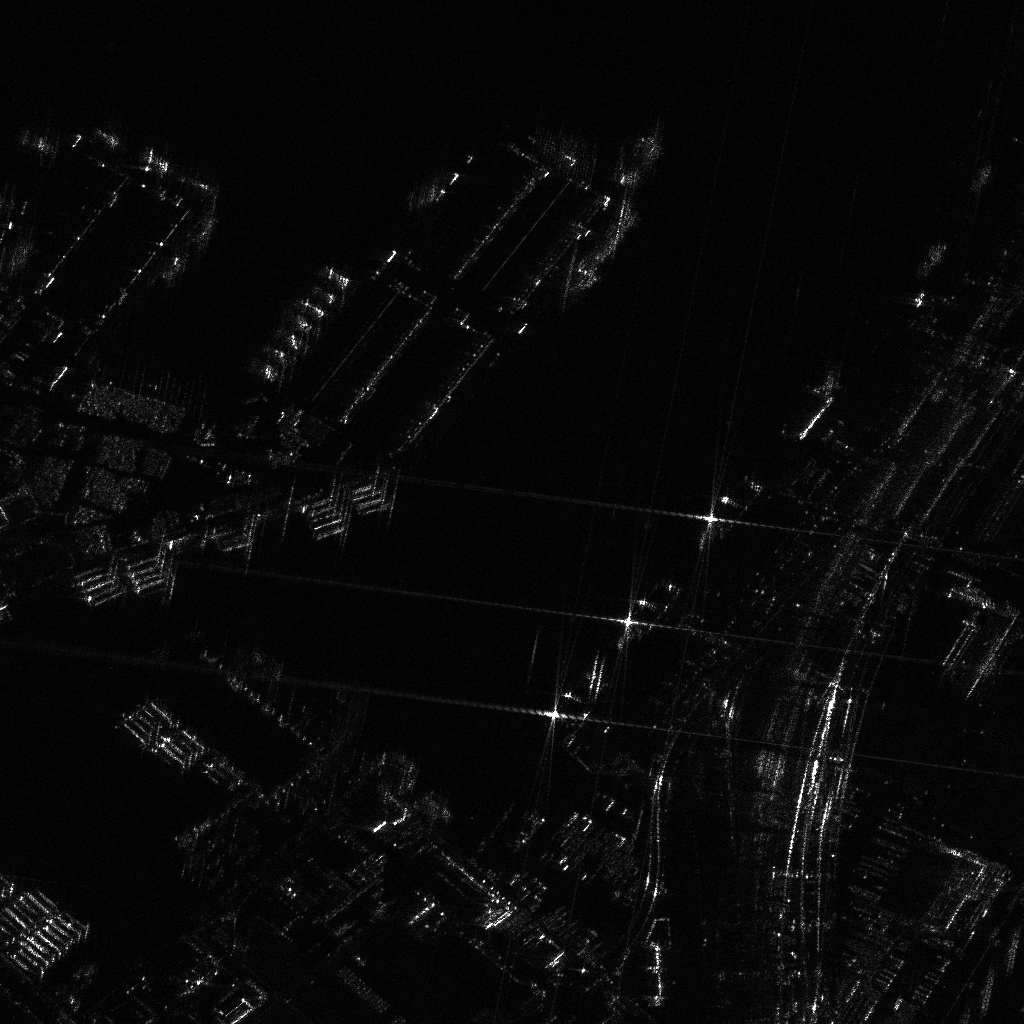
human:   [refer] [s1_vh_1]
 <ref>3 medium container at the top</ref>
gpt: <box>[[31, 26, 34, 27, 38], [29, 27, 32, 29, 38], [29, 29, 31, 30, 38]]</box>

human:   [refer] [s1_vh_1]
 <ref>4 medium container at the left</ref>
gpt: <box>[[27, 30, 30, 32, 38], [26, 32, 29, 33, 38], [25, 33, 28, 35, 38], [24, 35, 27, 36, 38]]</box>

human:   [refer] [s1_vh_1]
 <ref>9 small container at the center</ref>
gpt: <box>[[34, 46, 35, 48, 72], [30, 47, 31, 50, 72], [36, 48, 36, 51, 73], [30, 48, 31, 50, 72], [35, 46, 36, 49, 73], [35, 47, 36, 50, 73], [31, 48, 31, 51, 72], [31, 49, 31, 52, 72], [31, 50, 32, 53, 72]]</box>

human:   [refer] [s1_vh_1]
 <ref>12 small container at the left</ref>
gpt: <box>[[22, 50, 22, 54, 67], [21, 49, 22, 53, 70], [22, 51, 23, 54, 67], [14, 54, 14, 58, 73], [13, 53, 14, 57, 73], [13, 52, 14, 56, 73], [14, 54, 14, 58, 73], [14, 69, 17, 69, 45], [12, 69, 16, 70, 45], [9, 56, 10, 60, 73], [8, 53, 8, 57, 73], [8, 54, 8, 58, 73]]</box>

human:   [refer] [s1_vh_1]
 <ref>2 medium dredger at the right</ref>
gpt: <box>[[78, 34, 81, 42, 33], [69, 45, 73, 54, 32]]</box>

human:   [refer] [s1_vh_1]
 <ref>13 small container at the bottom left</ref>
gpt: <box>[[19, 75, 23, 75, 45], [19, 75, 23, 76, 45], [17, 71, 21, 72, 45], [16, 71, 19, 72, 45], [15, 72, 19, 73, 45], [14, 73, 18, 74, 45], [11, 71, 15, 72, 45], [11, 70, 15, 71, 45], [12, 70, 16, 70, 45], [-1, 85, 1, 86, 46], [5, 89, 9, 90, 45], [0, 88, 2, 89, 46], [-1, 89, 2, 89, 46]]</box>

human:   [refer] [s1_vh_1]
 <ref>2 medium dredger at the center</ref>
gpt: <box>[[61, 55, 64, 64, 34], [54, 64, 57, 72, 34]]</box>

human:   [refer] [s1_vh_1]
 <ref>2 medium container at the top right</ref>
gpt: <box>[[89, 23, 91, 27, 33], [94, 15, 96, 19, 33]]</box>